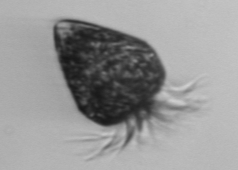
Label: Strombidium_morphotype2